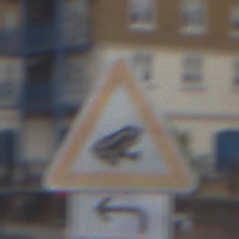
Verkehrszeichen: AmphibienwanderungLinks
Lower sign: RichtungsangabeDurchPfeile2
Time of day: MorningAfternoon
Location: Outdoor (Urban)
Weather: Overcast
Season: NotSpecified
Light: Natural